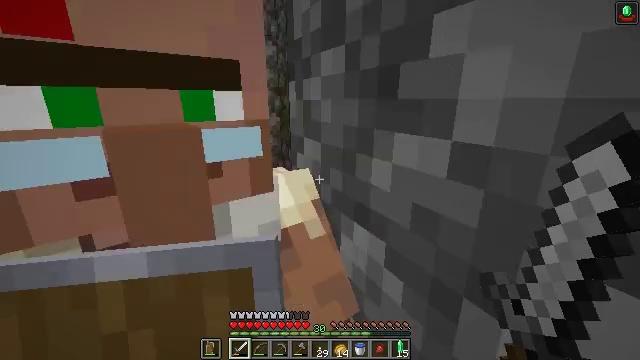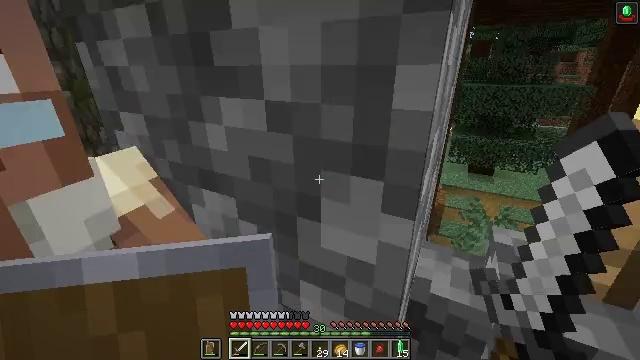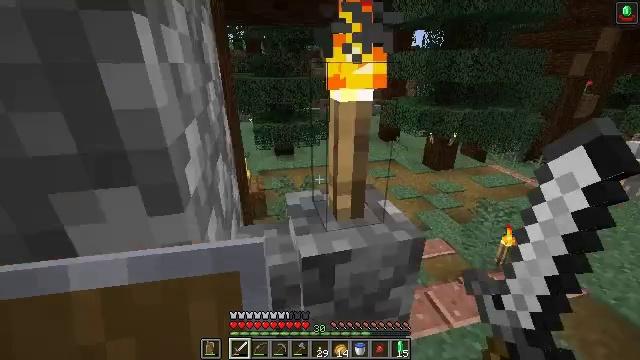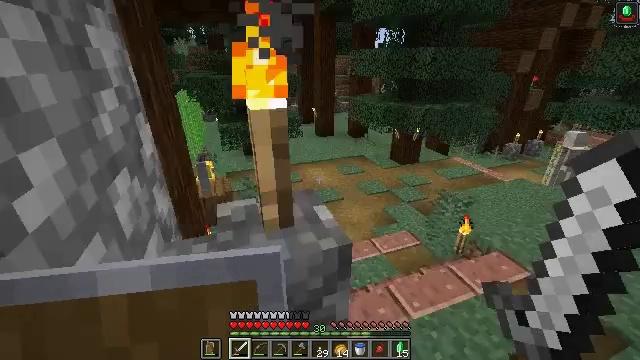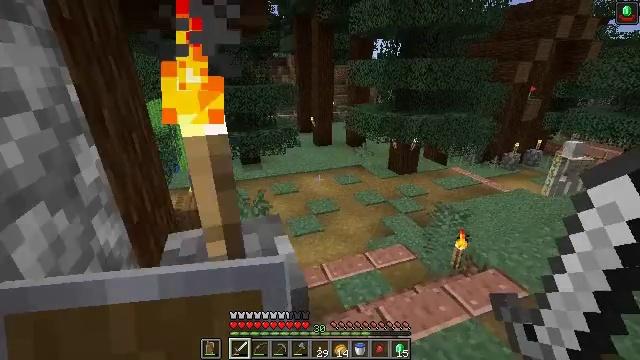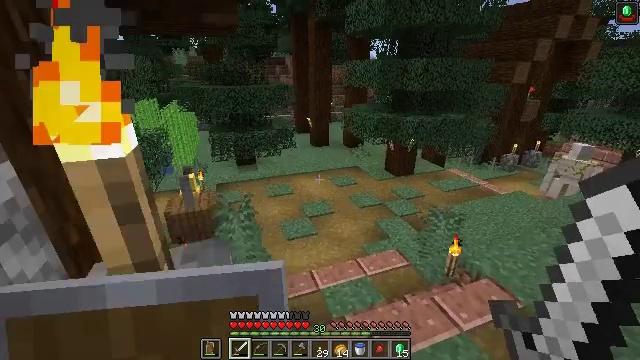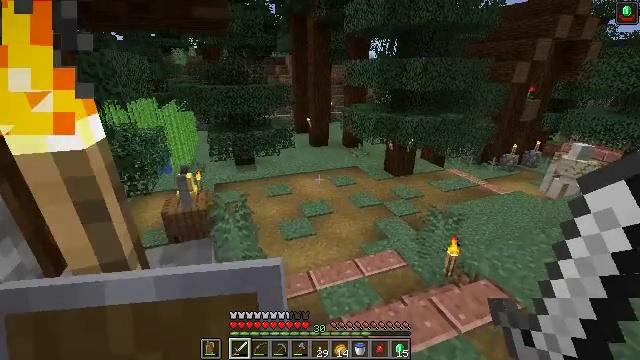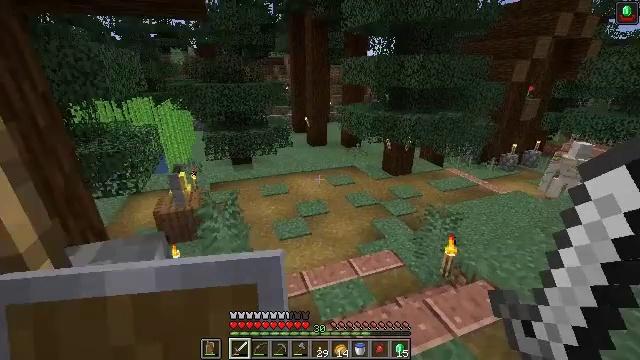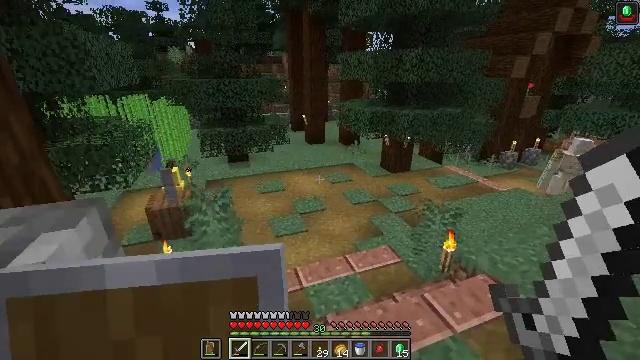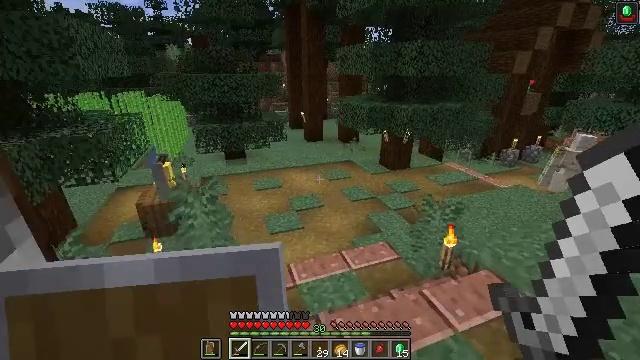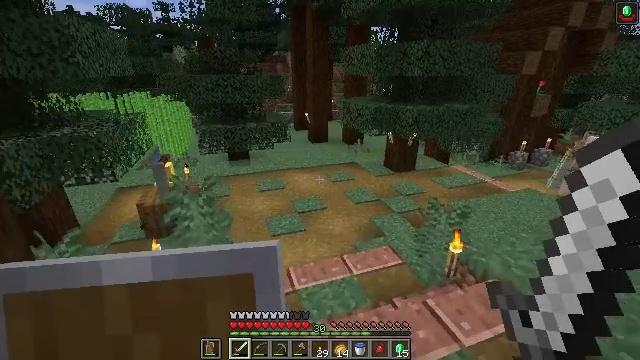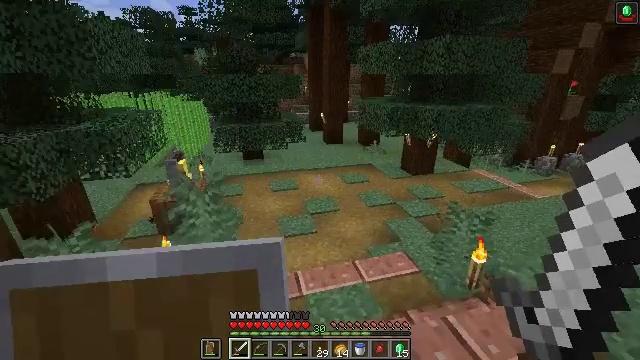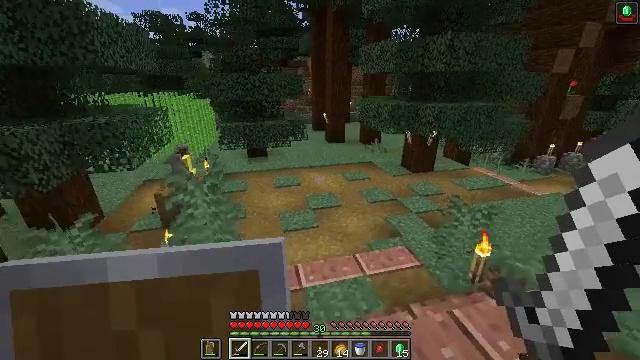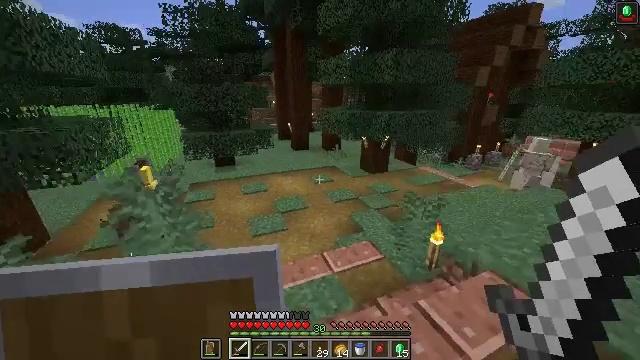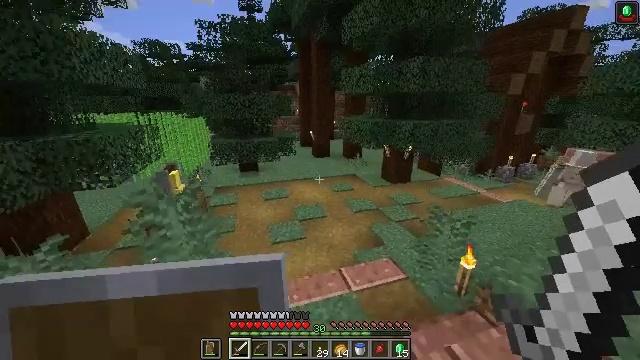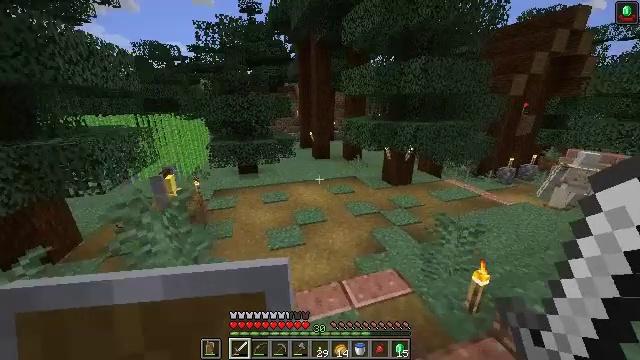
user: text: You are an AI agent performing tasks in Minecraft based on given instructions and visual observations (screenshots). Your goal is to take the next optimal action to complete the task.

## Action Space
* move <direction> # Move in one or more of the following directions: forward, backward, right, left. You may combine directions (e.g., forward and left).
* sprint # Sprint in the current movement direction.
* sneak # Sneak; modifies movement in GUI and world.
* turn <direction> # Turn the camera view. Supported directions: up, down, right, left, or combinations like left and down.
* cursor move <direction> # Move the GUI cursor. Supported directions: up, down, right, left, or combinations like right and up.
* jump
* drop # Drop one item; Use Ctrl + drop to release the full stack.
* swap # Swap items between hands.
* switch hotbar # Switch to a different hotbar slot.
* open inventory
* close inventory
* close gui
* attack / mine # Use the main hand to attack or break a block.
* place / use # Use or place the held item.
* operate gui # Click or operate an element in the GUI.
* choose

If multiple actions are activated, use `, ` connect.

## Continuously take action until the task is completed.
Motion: motion action
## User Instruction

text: Break the sugar cane.
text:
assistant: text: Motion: move back and move right, turn right and down
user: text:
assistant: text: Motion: move back and move right, turn right
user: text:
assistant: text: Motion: move forward and move right, turn right
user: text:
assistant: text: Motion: move forward and move right, turn up
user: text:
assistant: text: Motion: move forward and move right
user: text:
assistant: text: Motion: move forward and move right
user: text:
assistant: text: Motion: move forward
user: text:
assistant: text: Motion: move forward
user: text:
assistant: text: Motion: move forward
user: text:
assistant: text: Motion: move forward, turn left
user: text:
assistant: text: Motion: move forward, sprint, turn left
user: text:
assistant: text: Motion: move forward, sprint
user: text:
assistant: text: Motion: move forward, sprint, turn right and up
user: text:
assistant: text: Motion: move forward, turn left and up
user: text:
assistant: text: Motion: move forward
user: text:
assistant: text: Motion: move forward
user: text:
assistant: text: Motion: move forward
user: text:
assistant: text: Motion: move forward, turn left
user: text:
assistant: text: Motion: move forward, turn left
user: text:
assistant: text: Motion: move forward, turn left and up
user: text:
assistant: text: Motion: move forward, turn left
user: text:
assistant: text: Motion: move forward, turn left
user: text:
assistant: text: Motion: move forward
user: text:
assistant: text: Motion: move forward
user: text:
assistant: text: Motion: move forward
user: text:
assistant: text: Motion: move forward
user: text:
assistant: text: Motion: move forward, turn right
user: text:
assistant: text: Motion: move forward, turn right
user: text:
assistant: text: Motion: move forward
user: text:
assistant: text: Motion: move forward